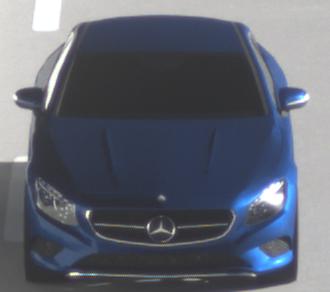
Make: Mercedes-Benz
Model: S 400 Coupé
Detailed model: S-Class (217) Coupé
Model produced from: 2015/10
Model produced until: 2017/09
Doors: 2
Color: blue
Road condition: dry road
Daytime: morning or afternoon
Contrast: high contrast